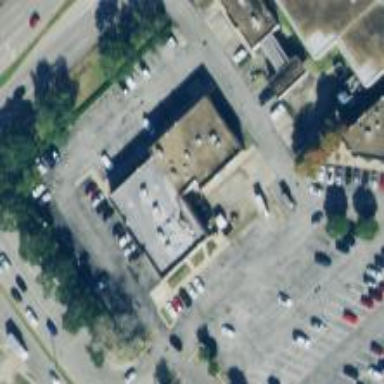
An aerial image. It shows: Building.